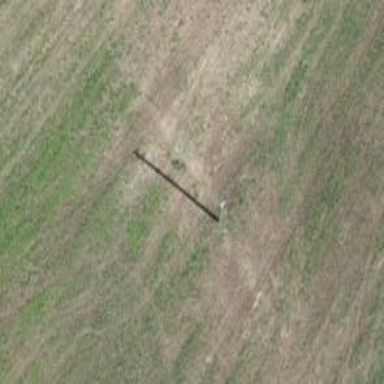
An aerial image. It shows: Minor power line.